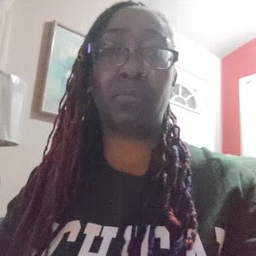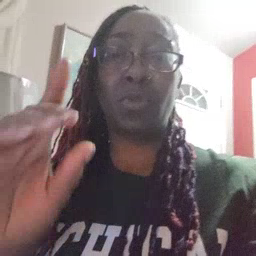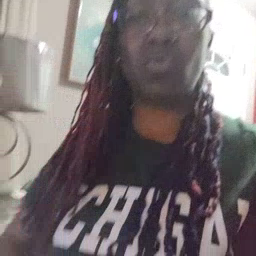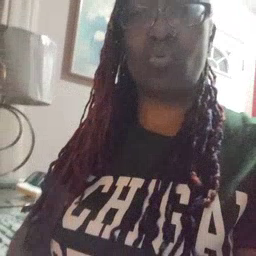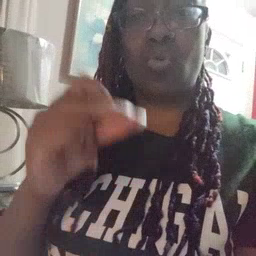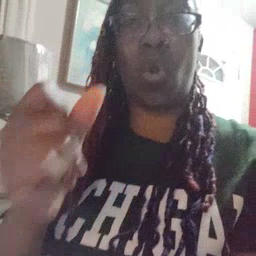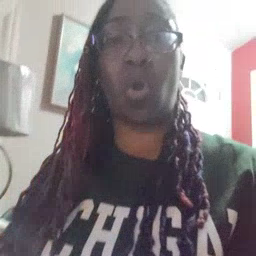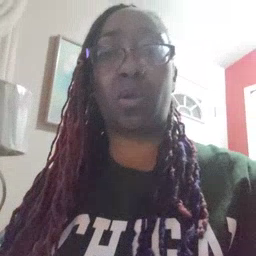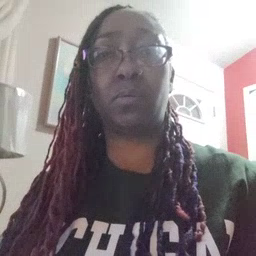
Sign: dog